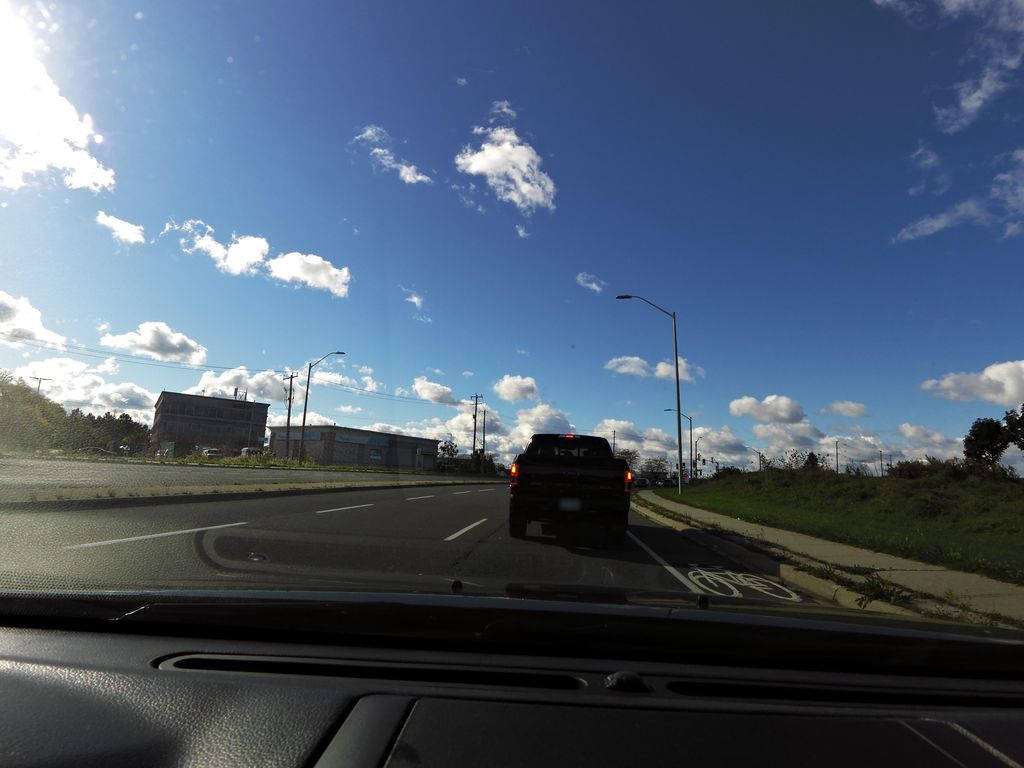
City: hamilton